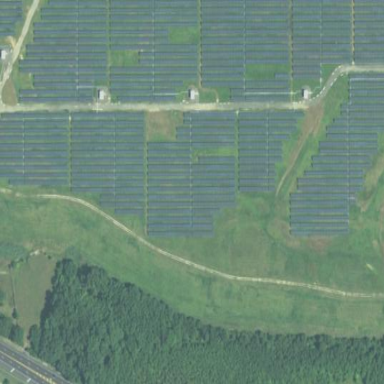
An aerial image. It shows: Solar power plant using photovoltaic technology.